Question: When i'm pushing new commits to the remote repository in Eclipse i have to complete the form again :

But even if i click on the check box store in secure store, then info are not stored.
How could i store the info to not have to retype it each time?
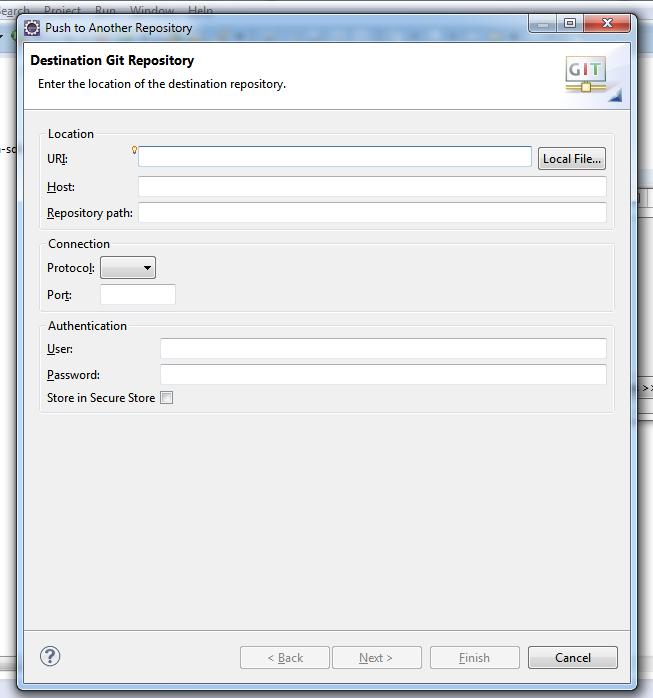
Answer: If you always use only one single remote repository, then you should <URL>. Select a project and use Team -> Remote -> Configure push to upstream.
If you want to use multiple remote repositories, then you should expand your repository node in the git perspective to see the node. <URL> and afterwards push to one of your remote repositories by just selecting the matching remote remote node and use the command from the context menu of the remote node.